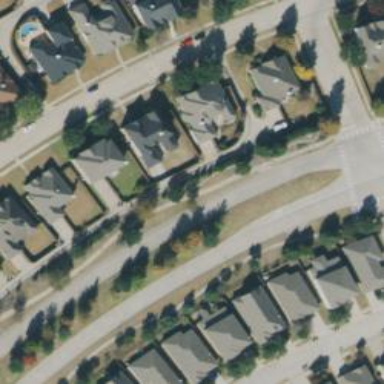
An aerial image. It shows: Secondary road with separate sidewalks.